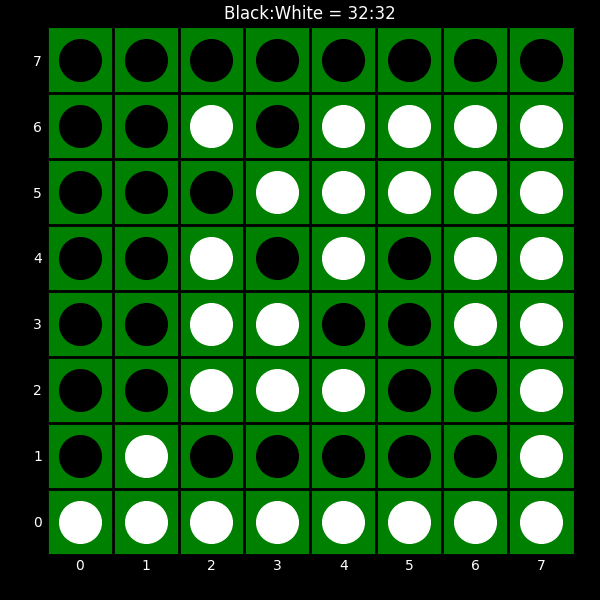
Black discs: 32
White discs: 32